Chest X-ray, PA view. Patient: 36 years old, sex M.
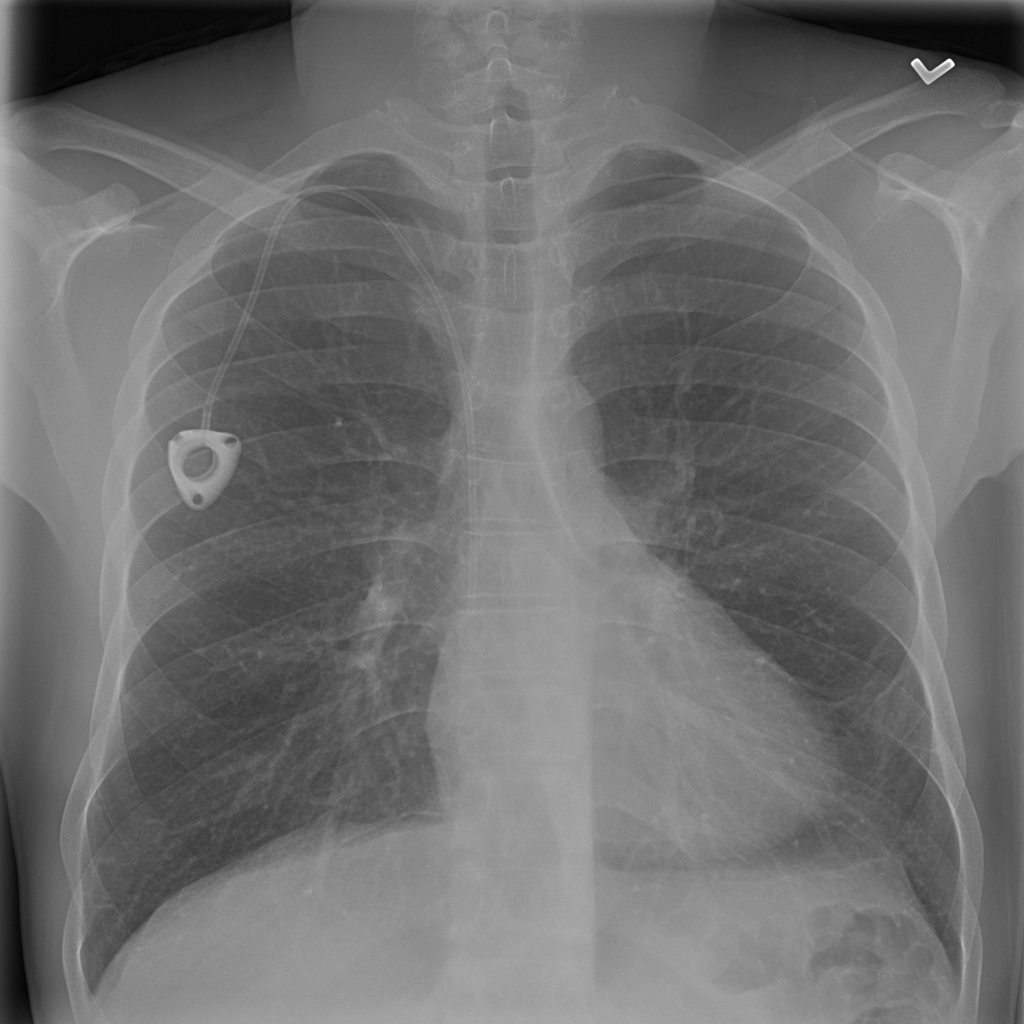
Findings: No Finding